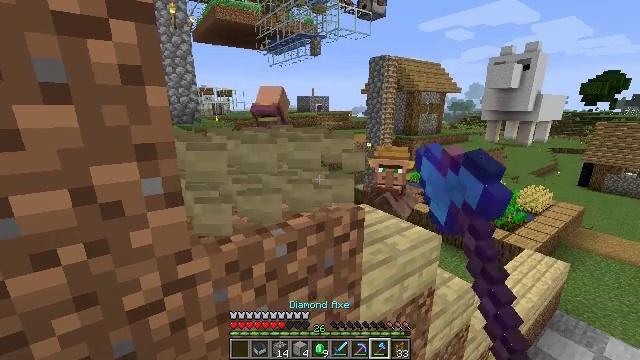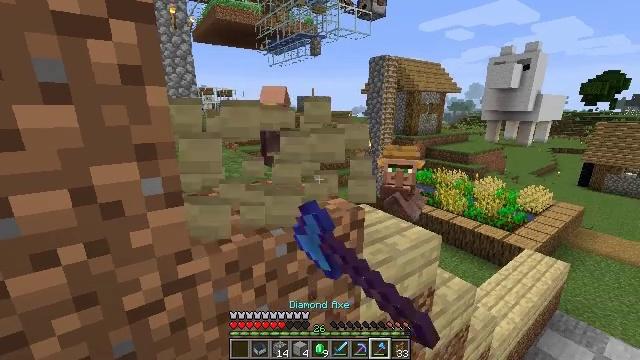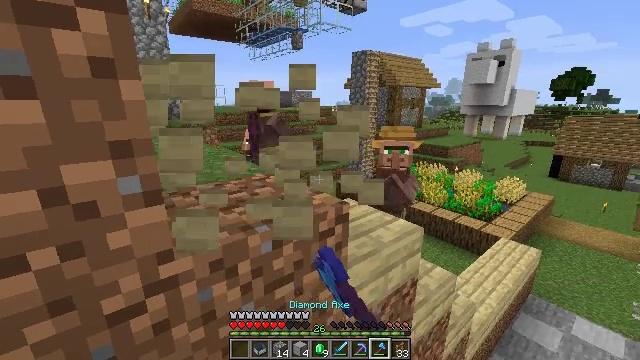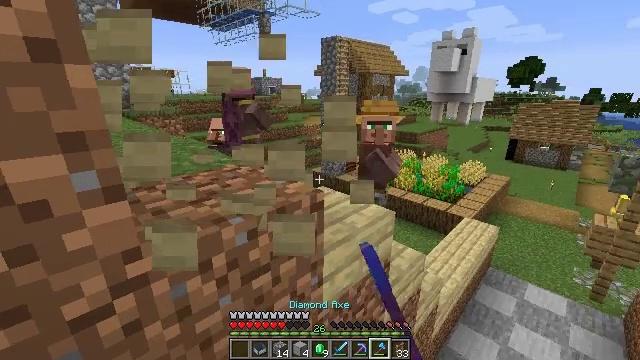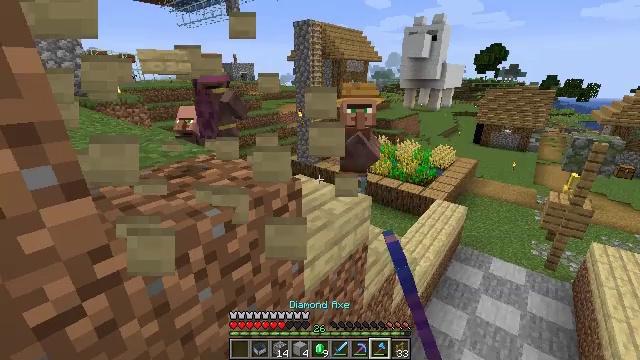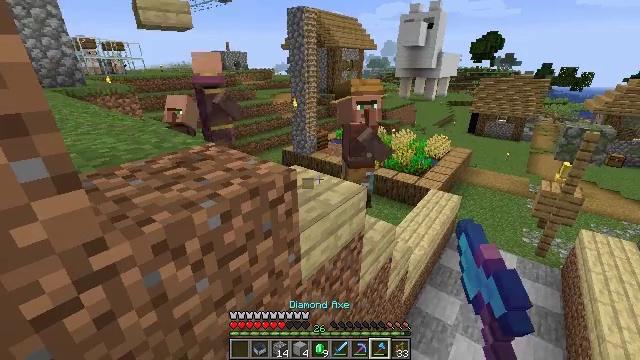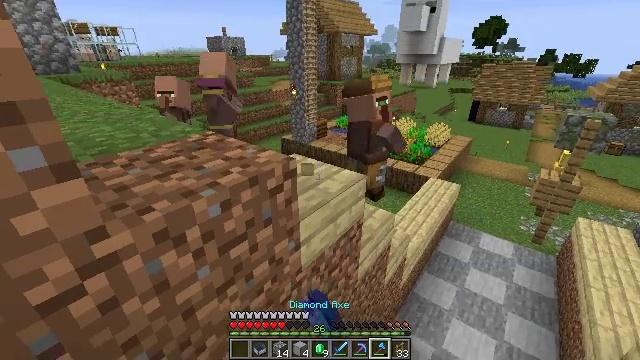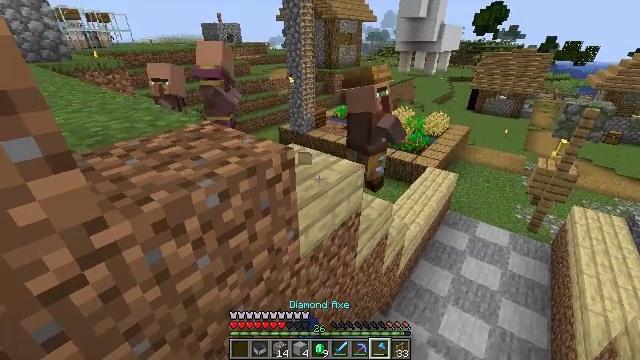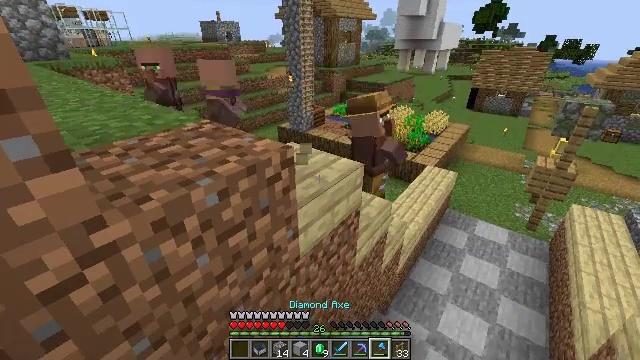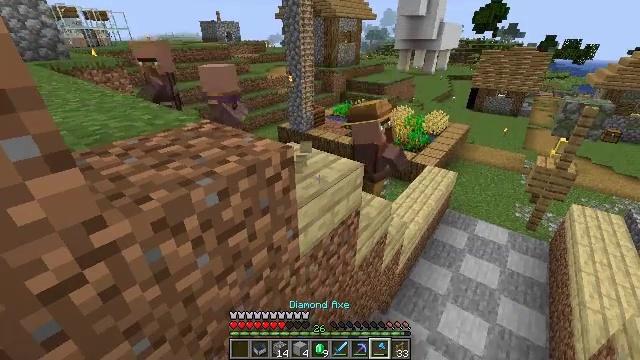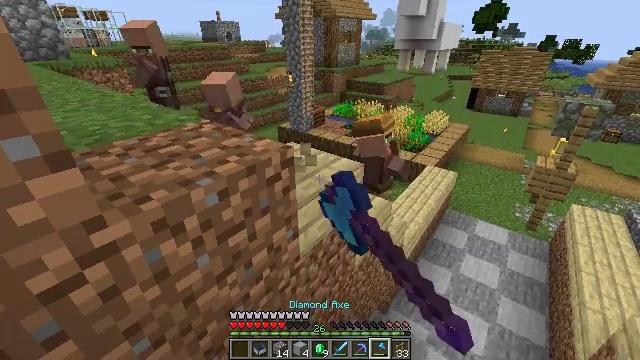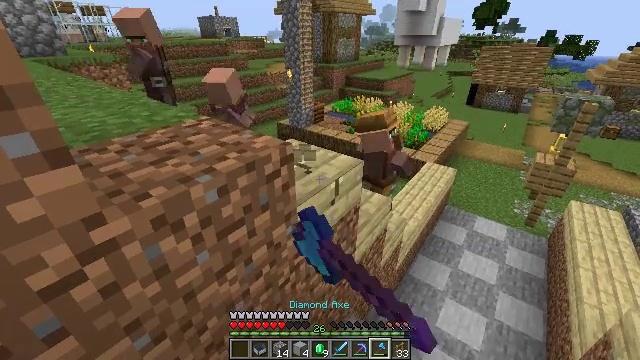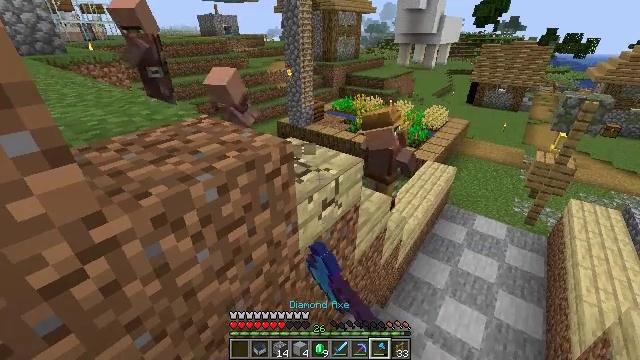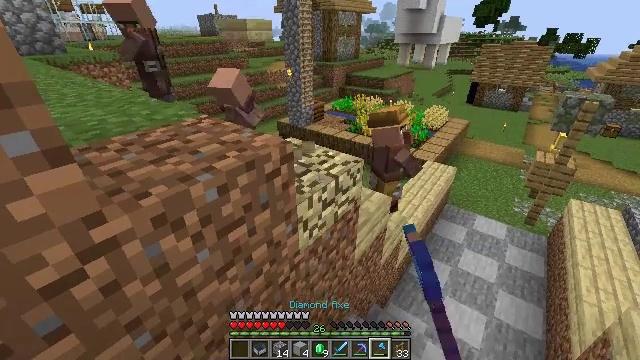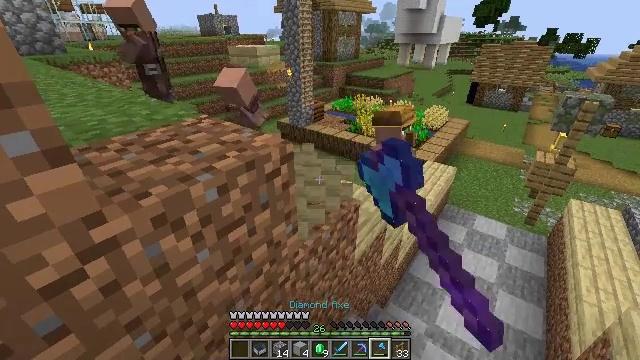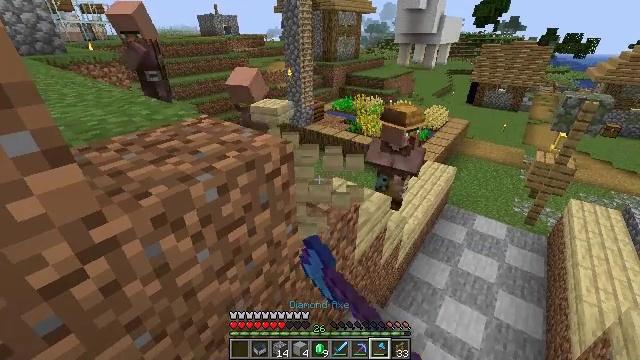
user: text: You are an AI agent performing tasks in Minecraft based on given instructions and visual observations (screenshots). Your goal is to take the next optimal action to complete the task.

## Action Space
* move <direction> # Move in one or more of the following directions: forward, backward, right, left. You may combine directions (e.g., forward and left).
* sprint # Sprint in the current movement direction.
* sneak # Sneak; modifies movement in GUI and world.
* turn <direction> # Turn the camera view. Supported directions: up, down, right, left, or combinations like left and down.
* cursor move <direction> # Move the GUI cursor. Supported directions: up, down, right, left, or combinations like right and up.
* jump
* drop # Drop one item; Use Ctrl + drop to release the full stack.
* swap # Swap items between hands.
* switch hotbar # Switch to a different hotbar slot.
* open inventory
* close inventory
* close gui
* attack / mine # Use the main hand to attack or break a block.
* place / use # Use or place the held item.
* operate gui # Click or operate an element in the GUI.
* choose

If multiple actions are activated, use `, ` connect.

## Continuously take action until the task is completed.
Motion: motion action
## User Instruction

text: Break the birch slab to collect it.
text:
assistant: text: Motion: attack / mine
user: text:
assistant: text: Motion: turn right and down, attack / mine
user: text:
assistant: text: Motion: turn right and down, attack / mine
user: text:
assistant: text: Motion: turn right and down, attack / mine
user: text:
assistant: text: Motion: turn right and down, attack / mine
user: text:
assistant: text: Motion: turn down, attack / mine
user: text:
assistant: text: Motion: turn down, attack / mine
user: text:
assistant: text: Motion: attack / mine
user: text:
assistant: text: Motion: attack / mine
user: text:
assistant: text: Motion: attack / mine
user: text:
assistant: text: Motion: attack / mine
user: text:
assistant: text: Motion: attack / mine
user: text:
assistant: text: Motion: attack / mine
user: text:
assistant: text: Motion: attack / mine
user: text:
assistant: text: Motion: attack / mine
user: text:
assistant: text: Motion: attack / mine
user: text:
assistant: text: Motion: attack / mine
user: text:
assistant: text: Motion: attack / mine
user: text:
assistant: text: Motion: attack / mine